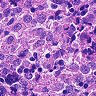
Metastatic tissue present: no